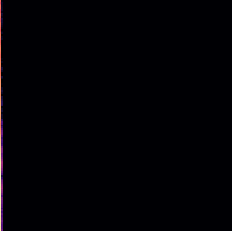
Sound class: Cow